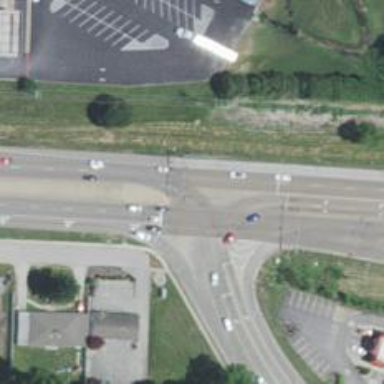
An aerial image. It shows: Secondary link road.